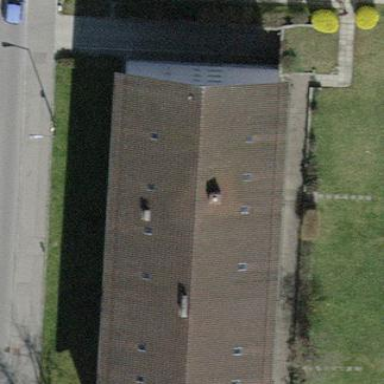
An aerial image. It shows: Building with tile roof.